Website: home-depot
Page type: customer-info-address
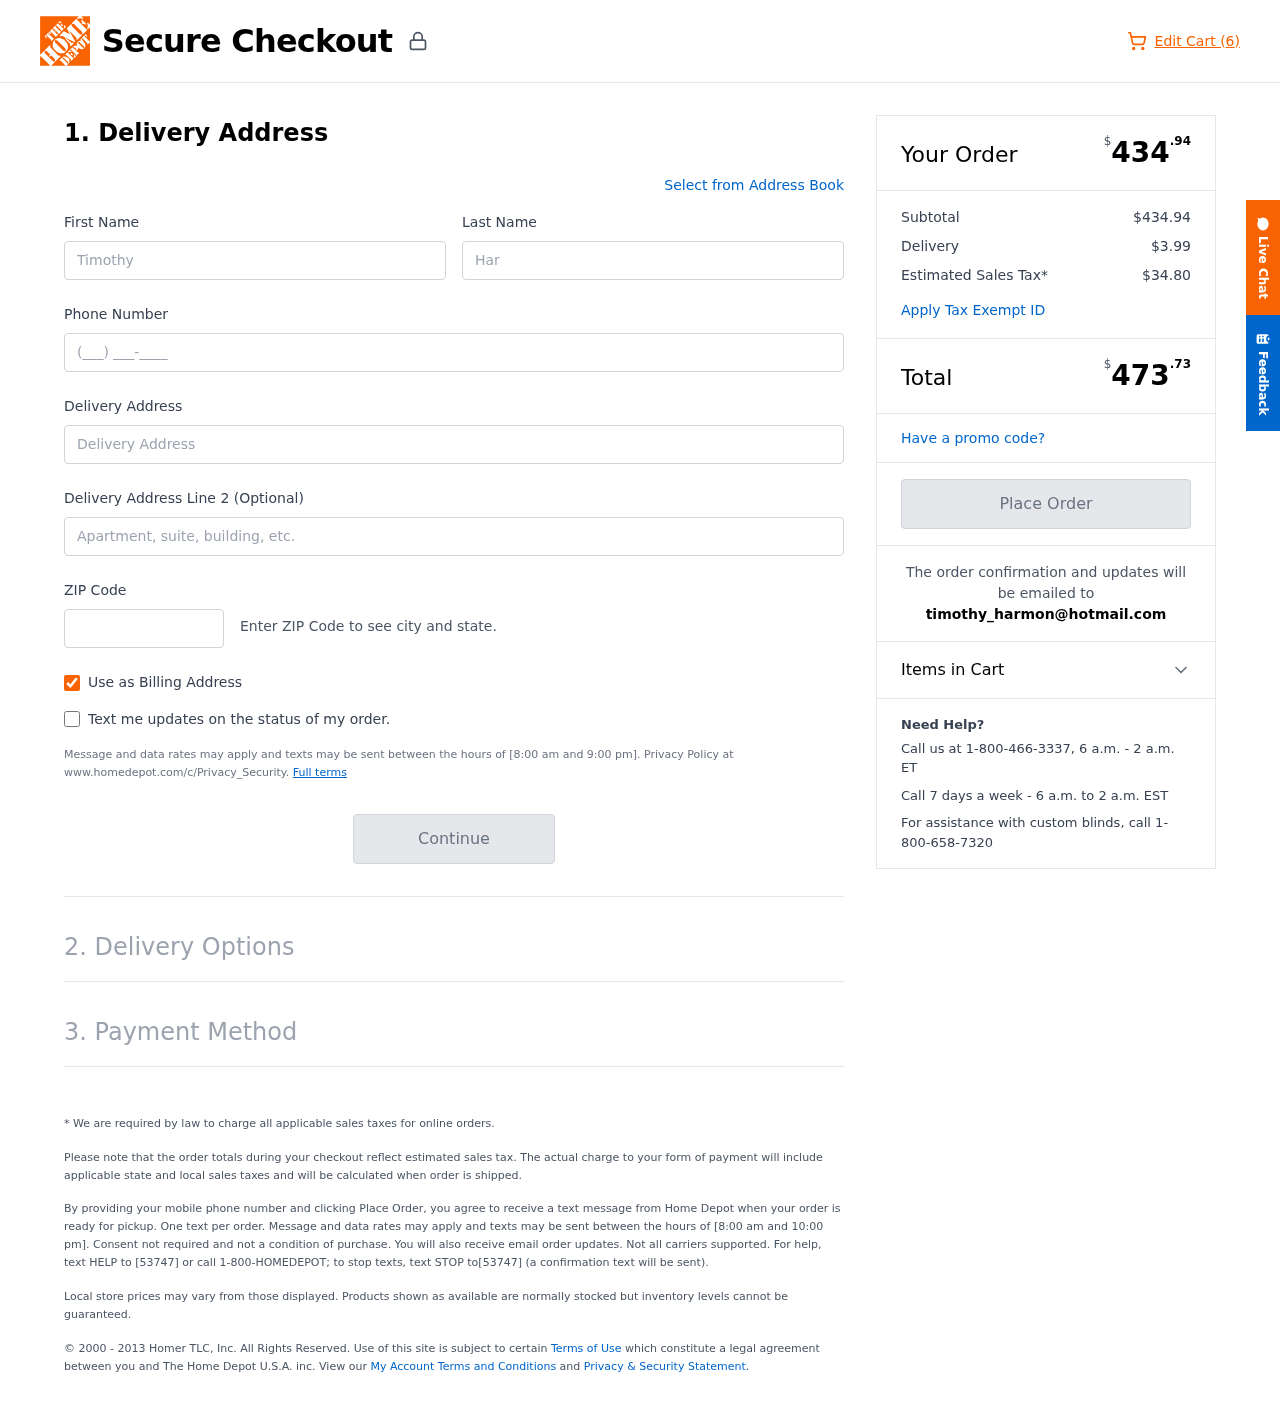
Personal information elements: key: PII_EMAIL
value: timothy_harmon@hotmail.com
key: PII_FIRSTNAME
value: Timothy
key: PII_LASTNAME
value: Harmon
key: PII_PHONE
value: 4742889484
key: PII_POSTCODE
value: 83146
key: PII_STREET
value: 915 Maureen Garden Suite 245
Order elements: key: ORDER_NUM_ITEMS
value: Edit Cart (6)
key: ORDER_SUBTOTAL_HEADER
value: $434.94
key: ORDER_SUBTOTAL
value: $434.94
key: ORDER_SHIPPING_COST
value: $3.99
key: ORDER_TAX
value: $34.80
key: ORDER_TOTAL2
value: $473.73